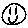
Label: smiley face